Question: I have a UISearchBar and for some odd reason whenever the search bar is tapped on the status bar color changes from black to white. I don't want the status bar color to change. Any ideas? Thanks.

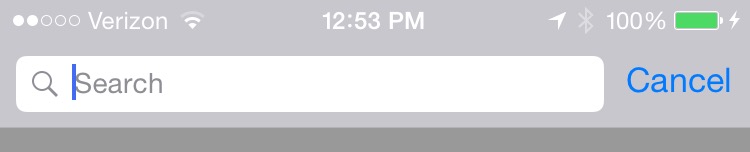
Answer: The accepted answer <URL> seems to indicate that the 'UISearchBar' sends a call to its "parent" 'UINavigationController' when it begins editing.
Therefore, you seem to have 2 options:
1. You could simply override the tintColor for the UINavigationController for you UITableViewController, or
2. You could write a simple UINavigationController subclass that overrides -preferredStatusBarStyle, returning the desired style.
It looks like #1 gives you what you need with minimal fuss/code.